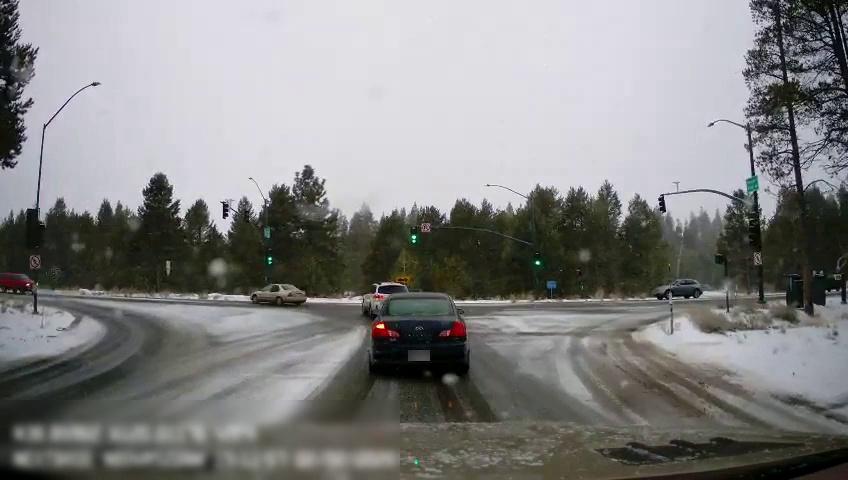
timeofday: Day
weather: Snowy
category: Drivable Space
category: Vehicles | Car
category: Vehicles | SUV
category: Vehicles | Car
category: Vehicles | SUV
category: Vehicles | SUV
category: Vehicles | SUV
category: Traffic | Lights
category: Traffic | Lights
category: Traffic | Lights
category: Traffic | Lights
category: Traffic | Lights
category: Traffic | Signs
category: Traffic | Lights
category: Traffic | Lights
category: Traffic | Signs
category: Traffic | Signs
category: Traffic | Lights
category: Traffic | Signs
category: Traffic | Signs
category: Traffic | Lights
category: Traffic | Signs